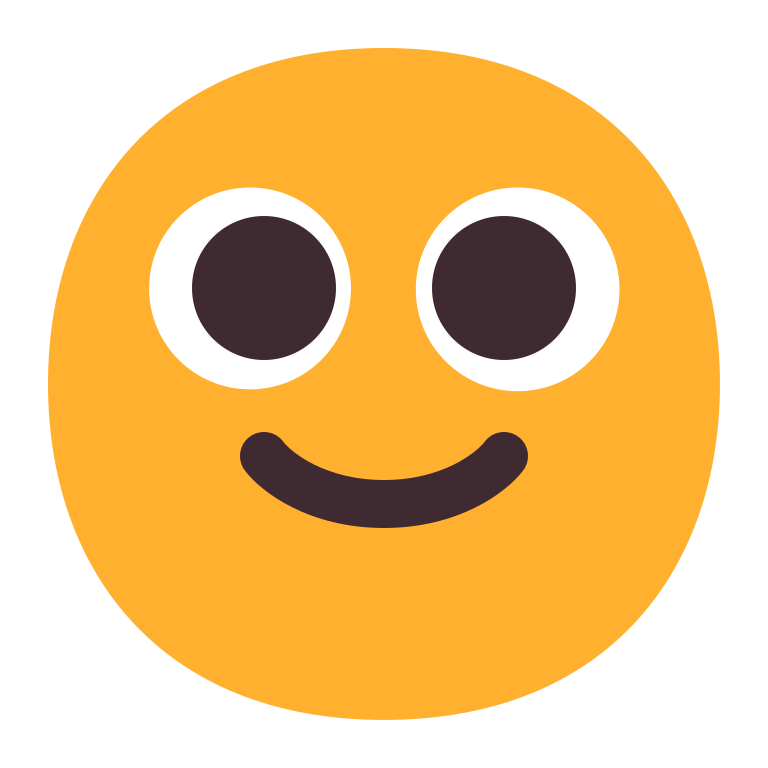
slightly smiling face flat